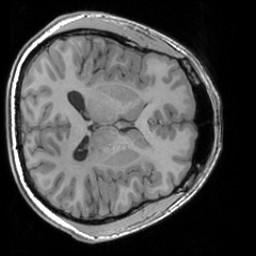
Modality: T1w
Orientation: axial
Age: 21
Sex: male
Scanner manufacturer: siemens
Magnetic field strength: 3 T
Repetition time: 1.63 s
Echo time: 0.00311 s